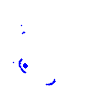
Particle: kaon